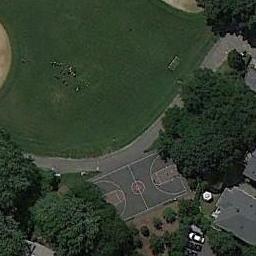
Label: basketball_court